Fundus camera: zeiss
Shooting center: fovea
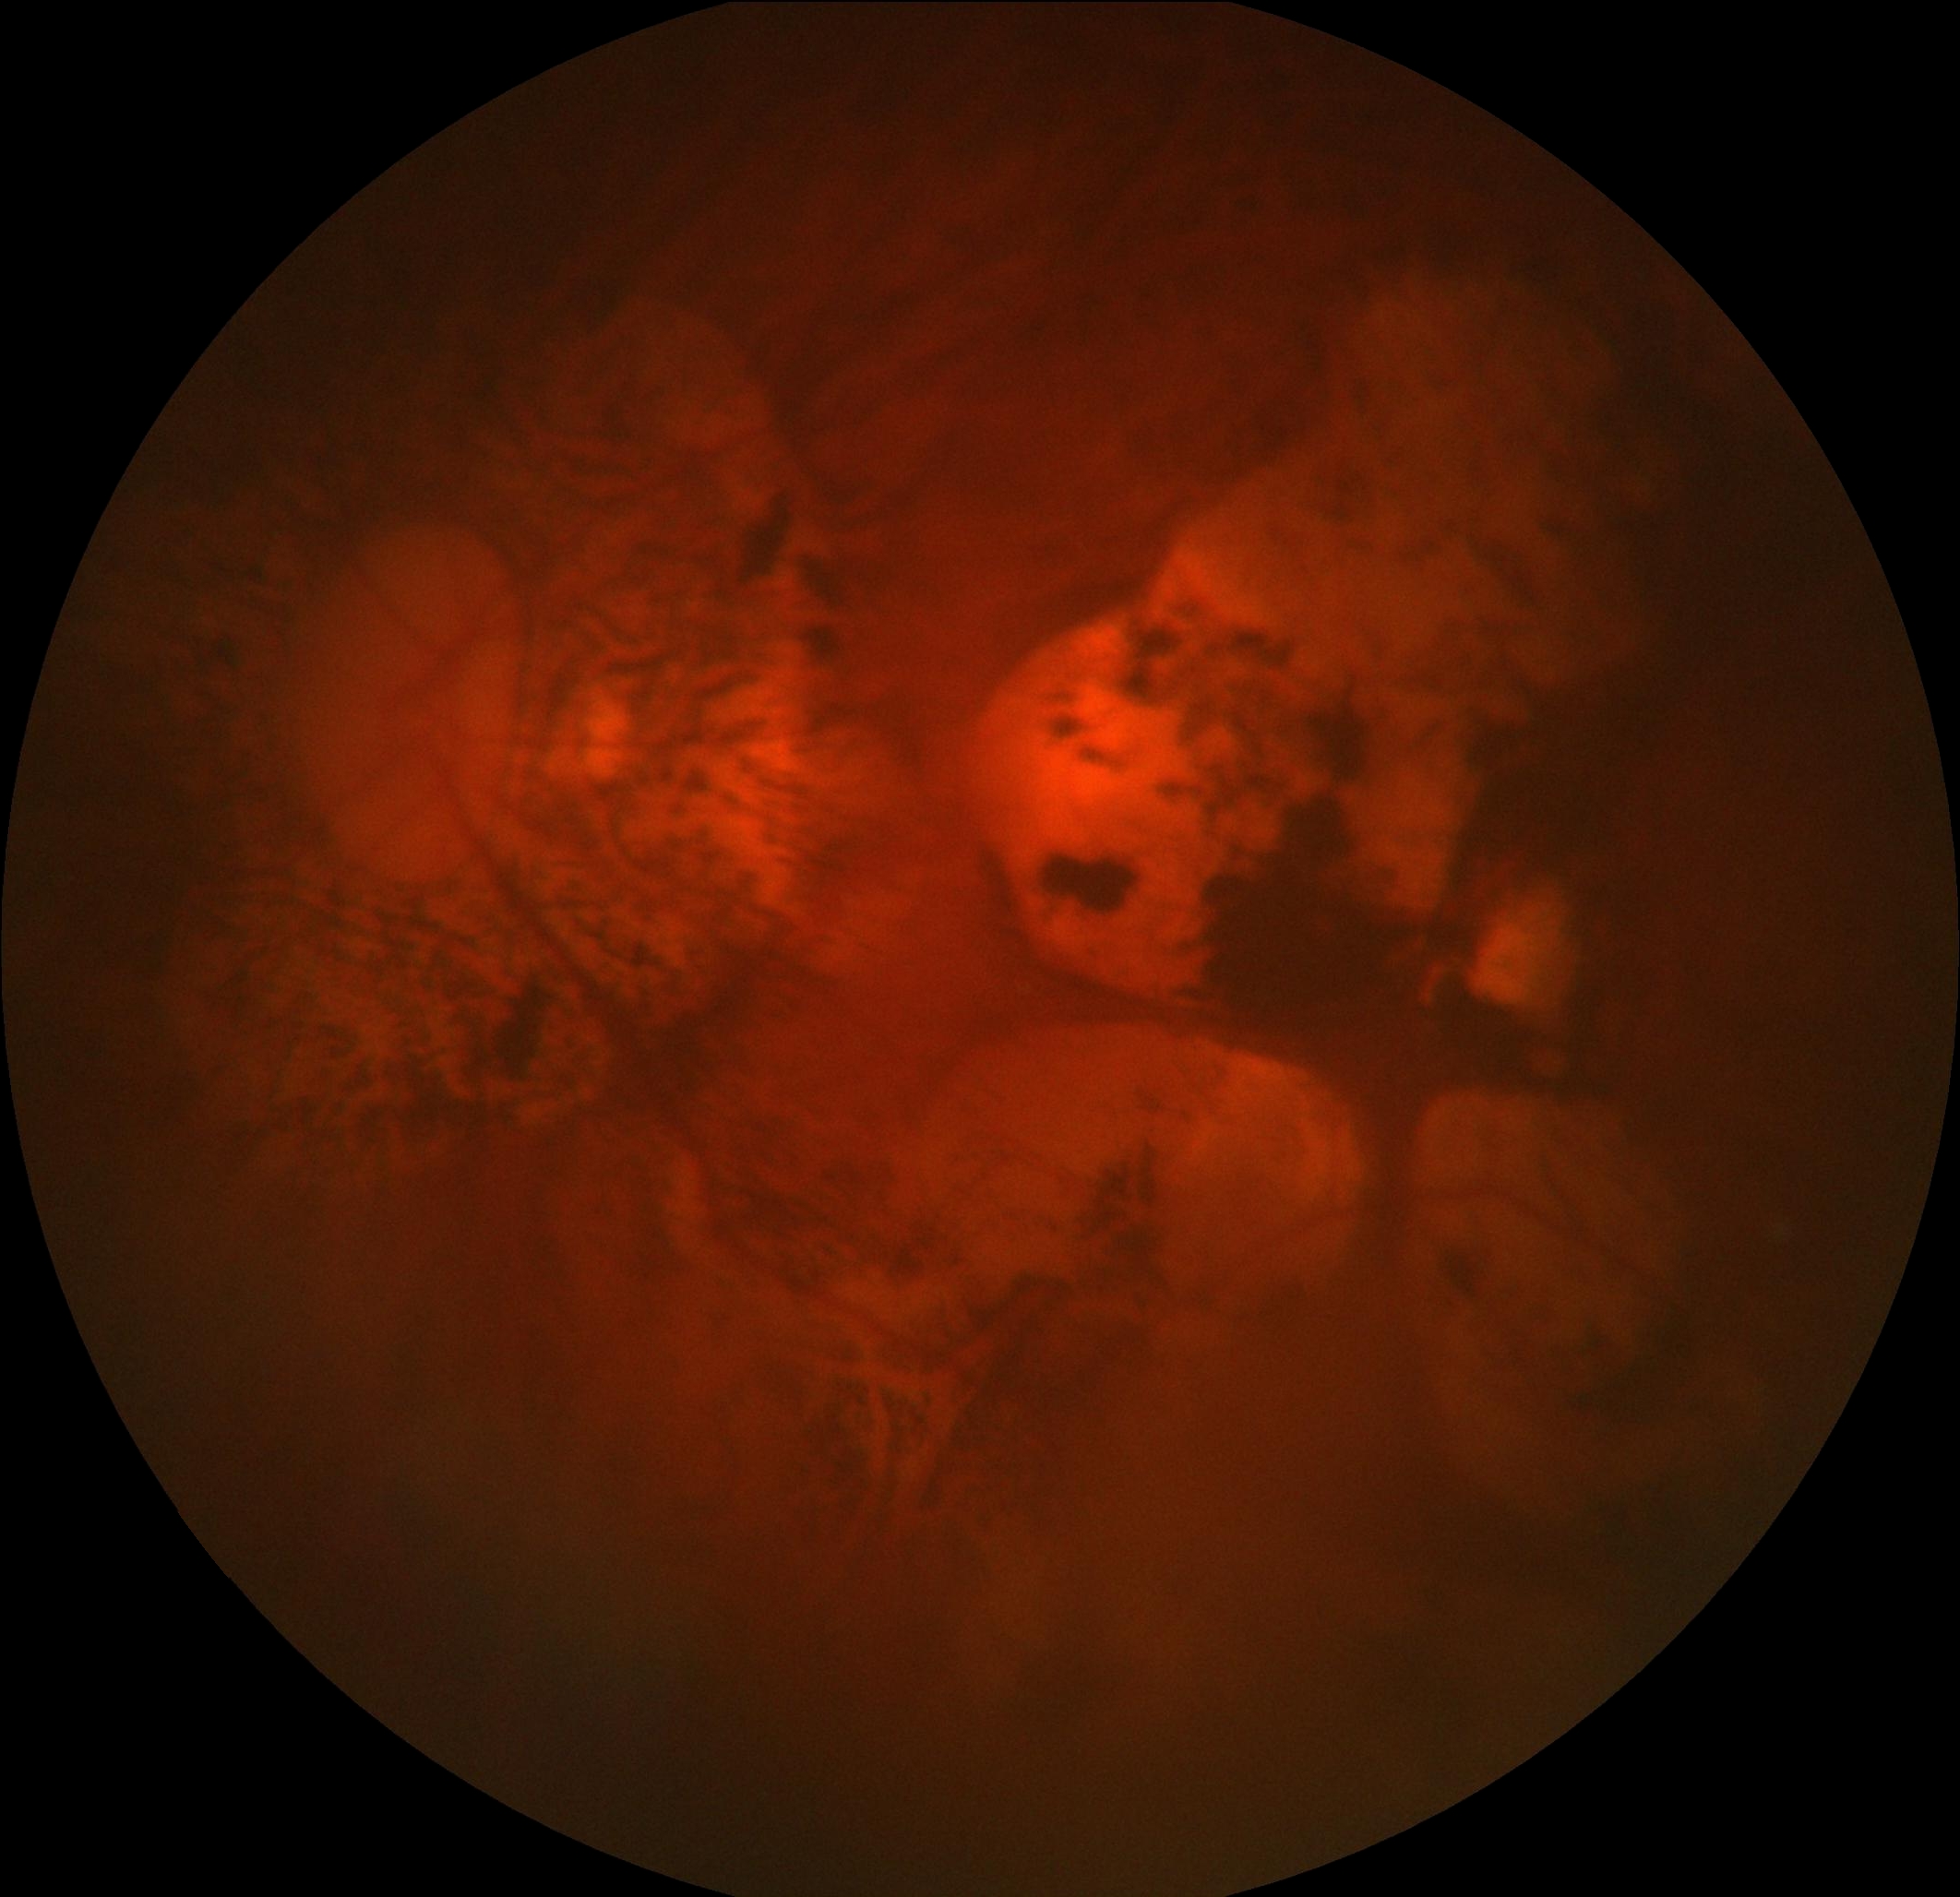
Pathologic myopia: yes
Patchy retinal atrophy: present
Retinal detachment: absent